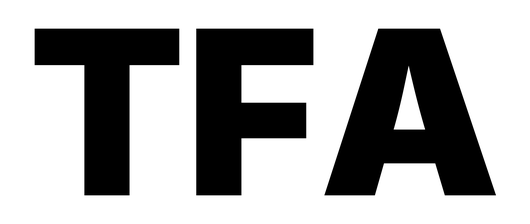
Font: Inter_Black